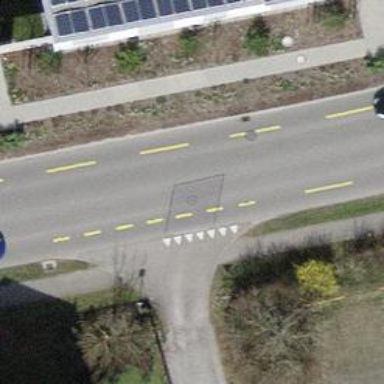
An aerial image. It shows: Road with "give way" sign.